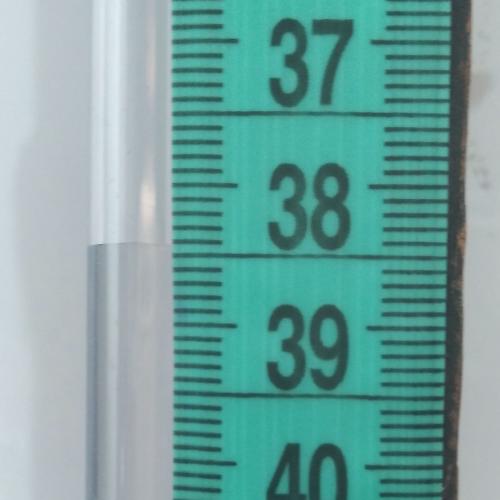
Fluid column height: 38.4 cm